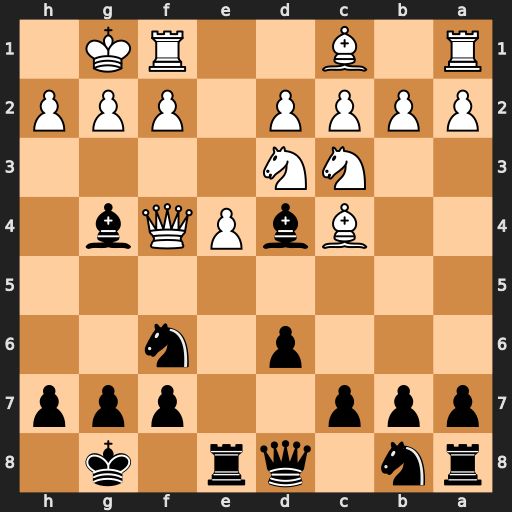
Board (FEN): rn1qr1k1/ppp2ppp/3p1n2/8/2BbPQb1/2NN4/PPPP1PPP/R1B2RK1
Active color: b
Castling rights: -
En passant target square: -
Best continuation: Bxc3 dxc3 Rxe4 Qxe4 Nxe4